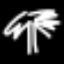
Label: palm tree